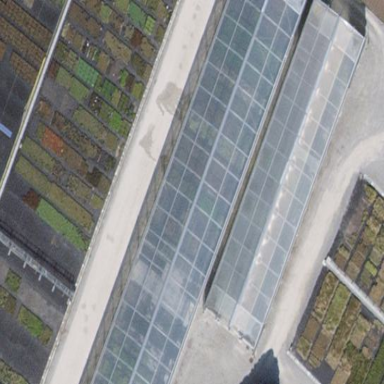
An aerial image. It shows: Greenhouse.